Aerial crown-view tile of a tropical tree (Barro Colorado Island, Panama), acquired 20250512:
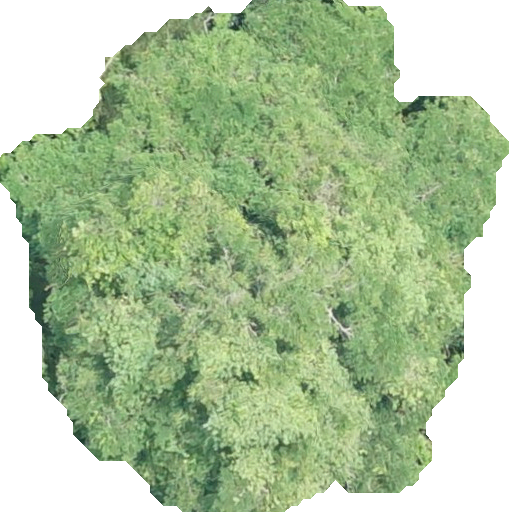
Species: Tabernaemontana arborea
GBIF accepted scientific name: Tabernaemontana arborea
Crown area: 276.352 m²